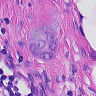
Metastatic tissue present: yes